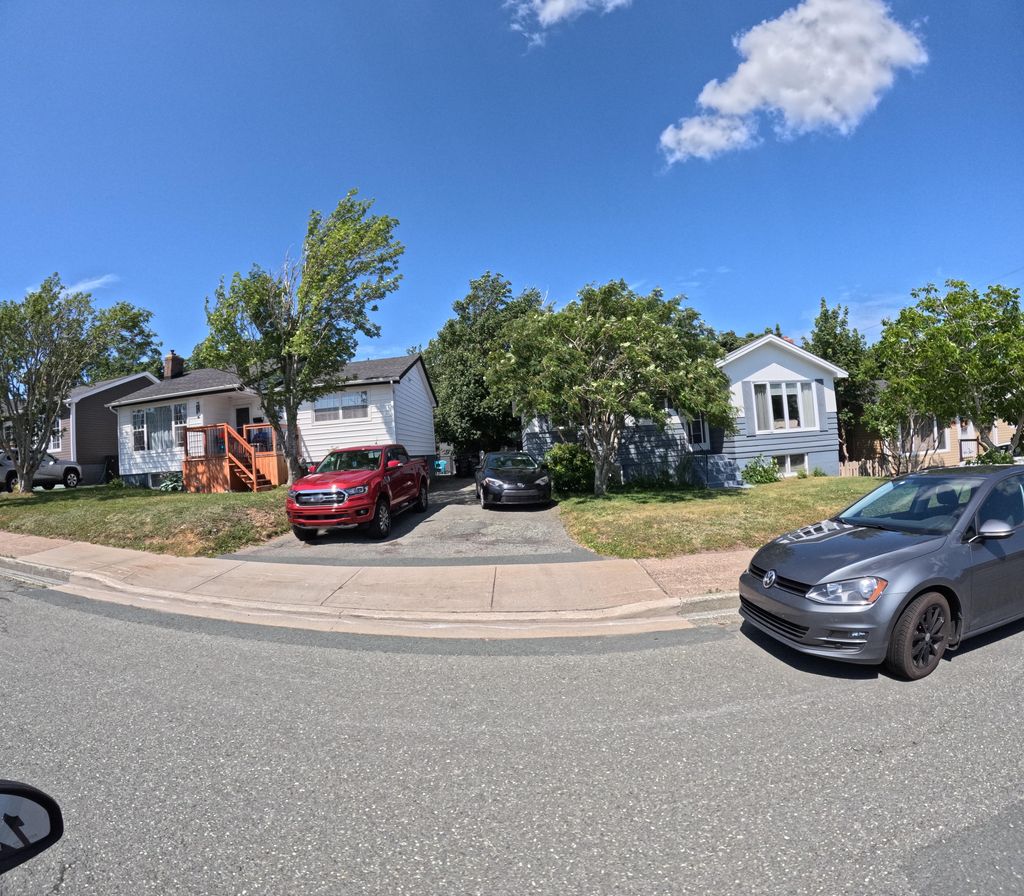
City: st_johns